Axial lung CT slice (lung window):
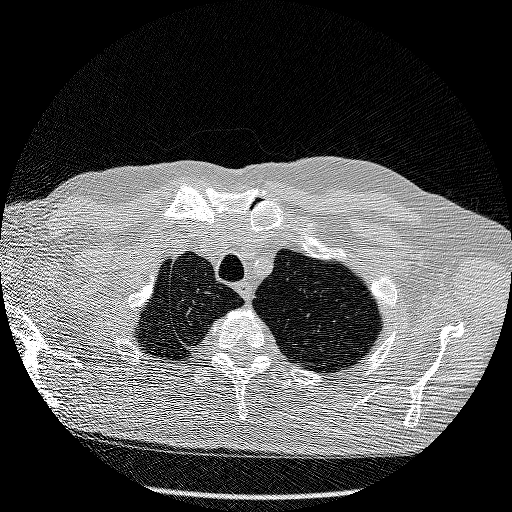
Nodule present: no